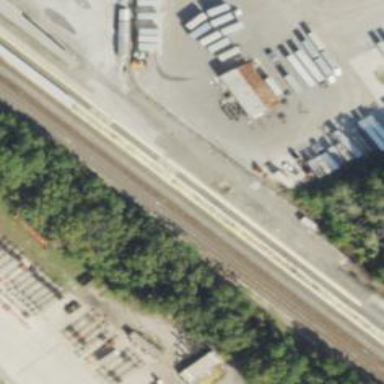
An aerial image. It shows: Railway siding with rails.